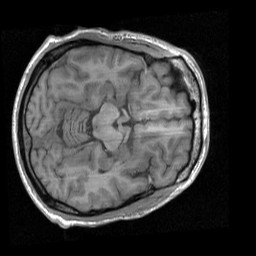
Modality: T1w
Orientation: axial
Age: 28
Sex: male
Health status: healthy